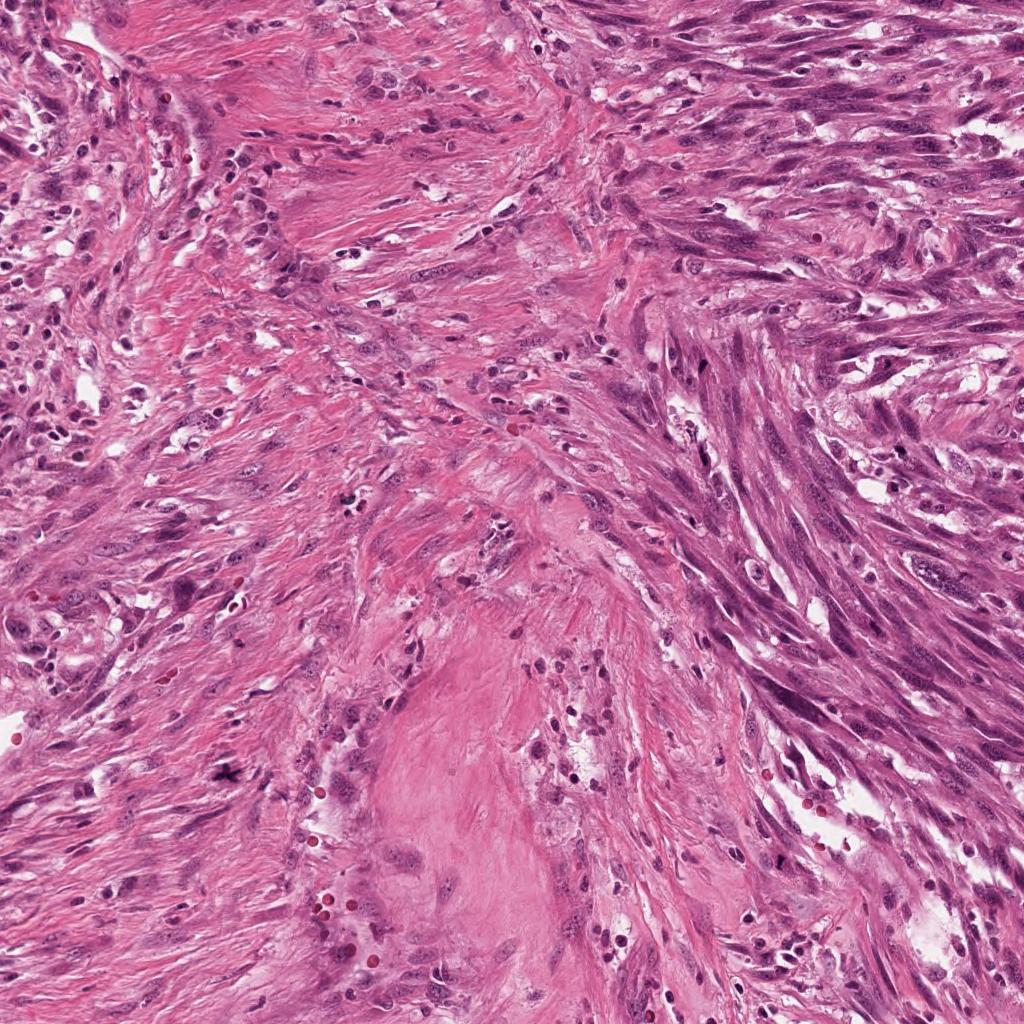
Label: Viable